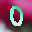
Label: 0